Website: walmart
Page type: billing-address
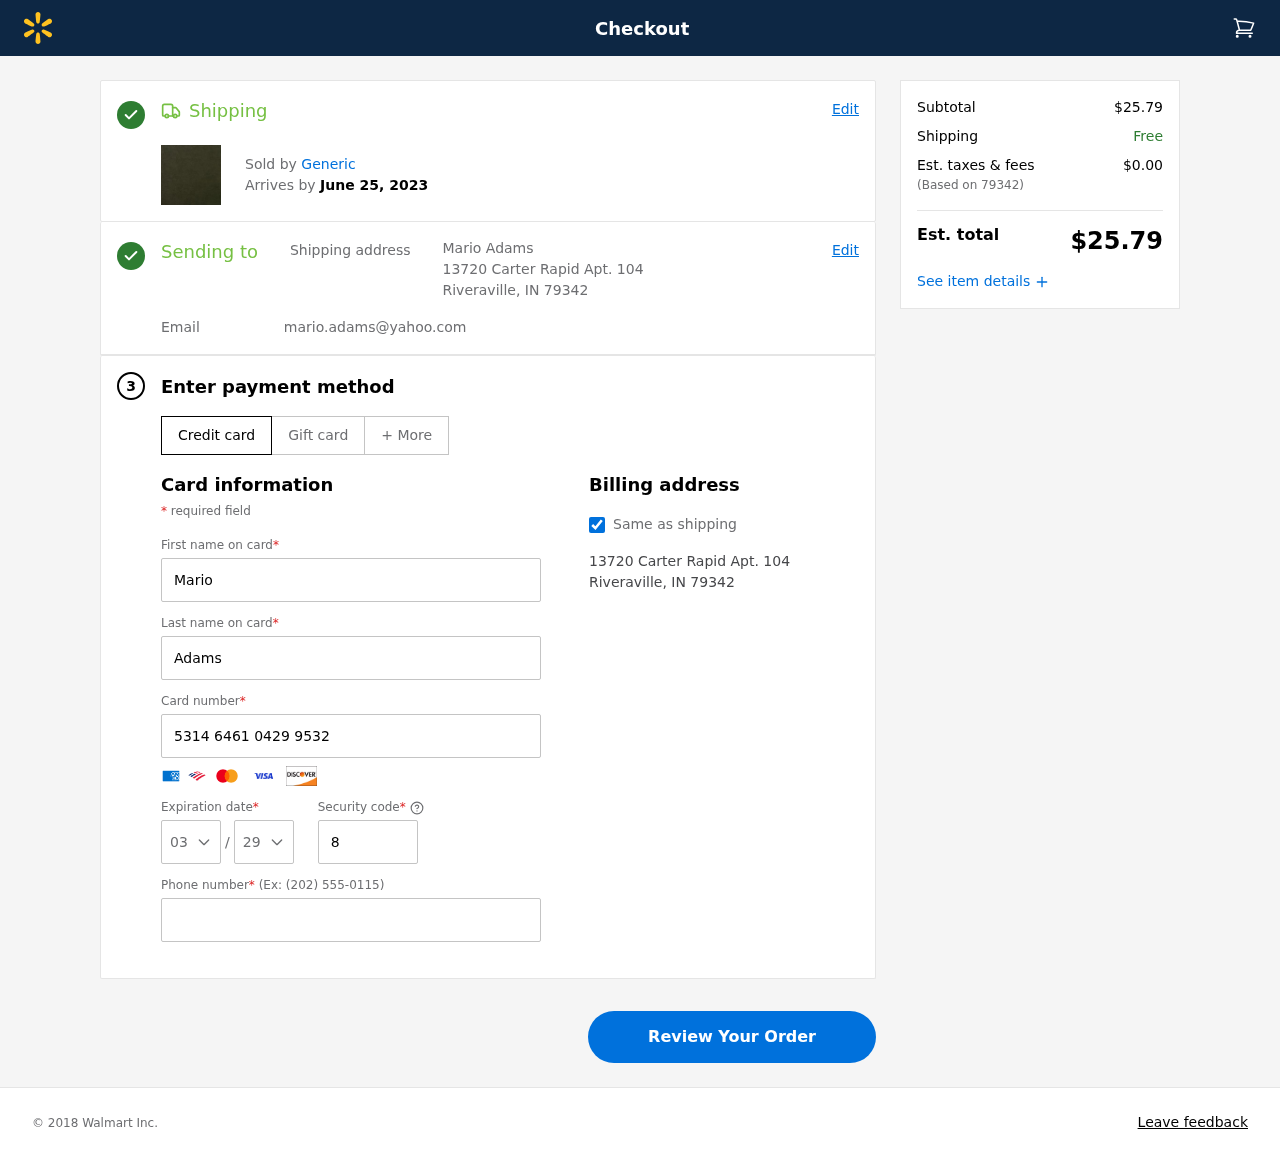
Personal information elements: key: PII_CARD_CVV
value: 828
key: PII_CARD_EXPIRY_MONTH
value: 03
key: PII_CARD_EXPIRY_YEAR
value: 29
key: PII_CARD_NUMBER
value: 5314 6461 0429 9532
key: PII_CITY_STATE_ZIP
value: Riveraville, IN 79342
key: PII_EMAIL
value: mario.adams@yahoo.com
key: PII_FIRSTNAME
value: Mario
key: PII_FULLNAME
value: Mario Adams
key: PII_LASTNAME
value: Adams
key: PII_PHONE
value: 8354586691
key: PII_POSTCODE
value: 79342
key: PII_STREET
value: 13720 Carter Rapid Apt. 104
Product elements: key: PRODUCT1_BRAND
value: Generic
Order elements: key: ORDER_DELIVERY_DATE
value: June 25, 2023
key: ORDER_SUBTOTAL
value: $25.79
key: ORDER_TAX
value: $0.00
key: ORDER_TOTAL
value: $25.79